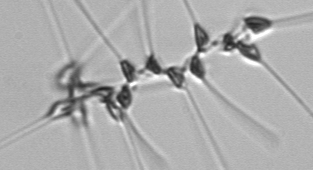
Label: Asterionellopsis_glacialis